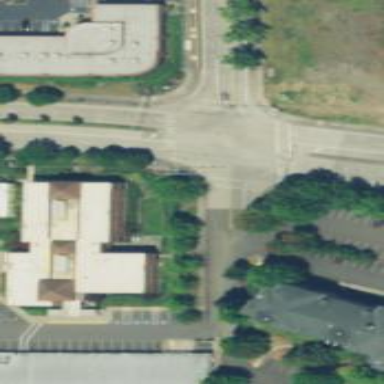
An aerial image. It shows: Crossing road.